Question: I m parsing a json feed containing three tags they are Name,Status,Image and storing it in an NSMutableArray.if my "status" is "1" ,i got to return the data corresponding to the "Name" tag within the braces and populate it my table view.the problem is if its true.i m able to return only single value and it populates the entire tableview below is the json structure,code and screenshot.
'''
{
Image = "http://dev-parkguiden.knutpunkten.se/Content/Images/Icons/icon8.png";
Name = "Caf\U00e9/restaurang";
Status = 0;
},
{
Image = "http://dev-parkguiden.knutpunkten.se/Content/Images/Icons/icon9.png";
Name = "Kiosk ";
Status = 0;
},
{
Image = "http://dev-parkguiden.knutpunkten.se/Content/Images/Icons/icon10.png";
Name = "Toalett finns";
Status = 1;
},
{
Image = "http://dev-parkguiden.knutpunkten.se/Content/Images/Icons/icon11.png";
Name = "Parkeringsm\U00f6jligheter";
Status = 1;
},
{
Image = "http://dev-parkguiden.knutpunkten.se/Content/Images/Icons/icon1.png";
Name = Minigolf;
Status = 1;
},
'''
XCODE
'''
- (UITableViewCell *)tableView:(UITableView *)tableView cellForRowAtIndexPath:(NSIndexPath *)indexPath {
static NSString *CellIdentifier = @"Cell";
UITableViewCell *cell = [tableView dequeueReusableCellWithIdentifier:CellIdentifier];
if (cell == nil) {
cell = [[[UITableViewCell alloc] initWithStyle:UITableViewCellStyleSubtitle reuseIdentifier:CellIdentifier] autorelease];
}
for ( int i=0; i<[self.media1 count]; i++)
{
NSDictionary *boy=[self.media1 objectAtIndex:i];
NSString *str=[[NSString alloc]initWithFormat:@"%@",boy];
//NSLog(@"the value:%@",str);
if([str isEqualToString:@"1"])
{
//NSDictionary *hai=[[boy objectAtIndex:indexPath.row]objectForKey:@"1"];
// NSLog(@"the values availbale:%@",hai);
cell.textLabel.text=[self.story objectAtIndex:i];
return cell;
}
'''
}

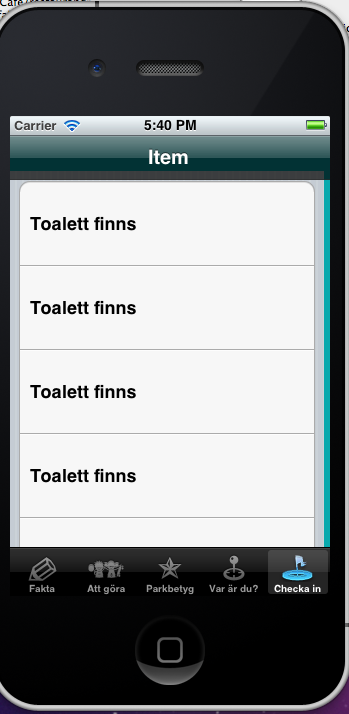
Answer: because of you are using for loop you get the last match records at once. why you are using for loop in table. you have to check the values outside and make a new array and then assign that array in to table. also post some more code so i can solve your problem
'''
-(void)makeNewArray
{
for ( int i=0; i<[self.media1 count]; i++)
{
NSDictionary *boy=[self.media1 objectAtIndex:i];
NSString *str=[[NSString alloc]initWithFormat:@"%@",boy];
if([str isEqualToString:@"1"])
{
[newArray addObject:[self.story objectAtIndex:i]];
}
}
[tableView reloadData];
}
- (NSInteger)tableView:(UITableView *)tableView numberOfRowsInSection:(NSInteger)section
{
// Return the number of rows in the section.
return newArray.count;
}
- (UITableViewCell *)tableView:(UITableView *)tableView cellForRowAtIndexPath:(NSIndexPath *)indexPath {
static NSString *CellIdentifier = @"Cell";
UITableViewCell *cell = [tableView dequeueReusableCellWithIdentifier:CellIdentifier];
if (cell == nil) {
cell = [[[UITableViewCell alloc] initWithStyle:UITableViewCellStyleSubtitle reuseIdentifier:CellIdentifier] autorelease];
}
cell.textLabel.text=[newArray objectAtIndex:indexPath.row];
return cell;
}
'''